Field crop: maize
Growth stage: 2
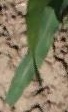
Species: maize